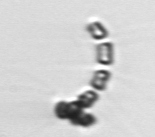
Label: Chaetoceros